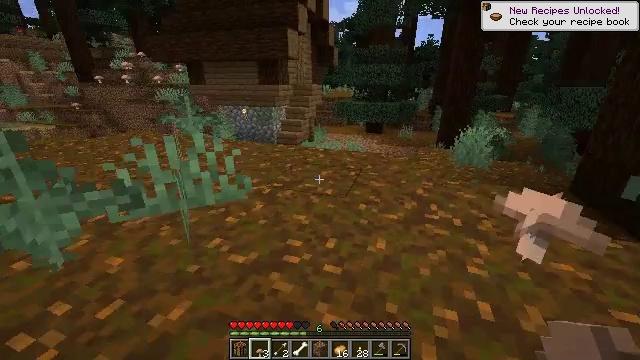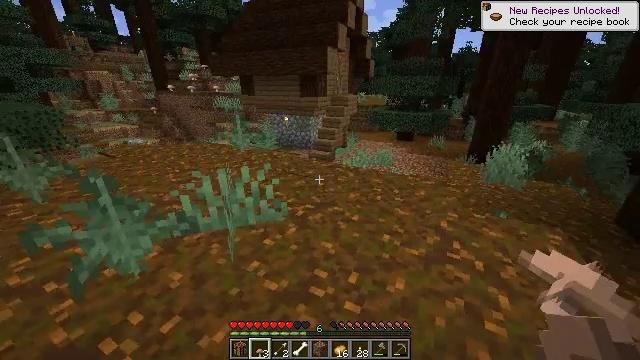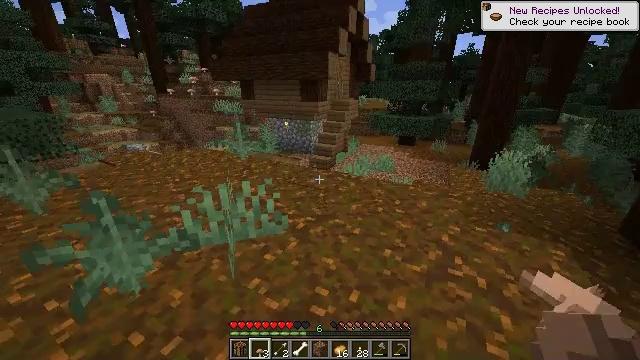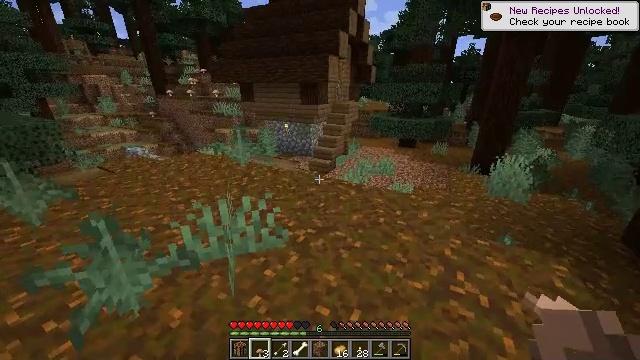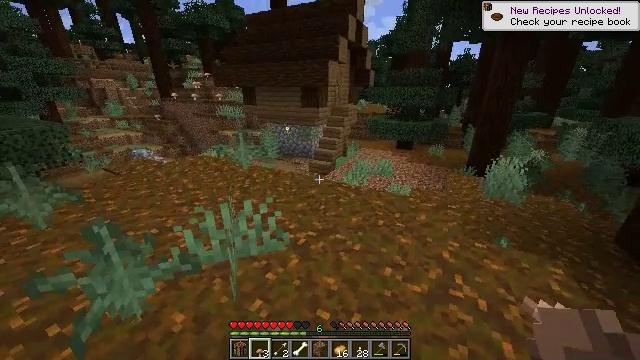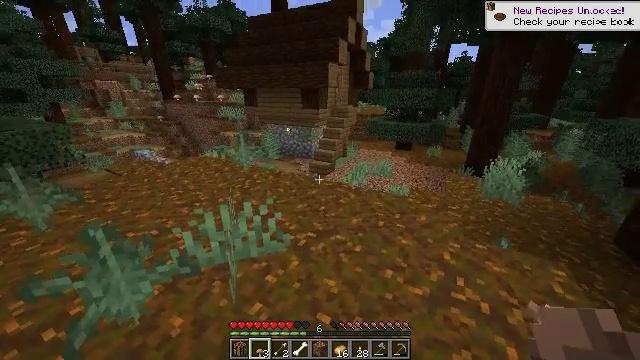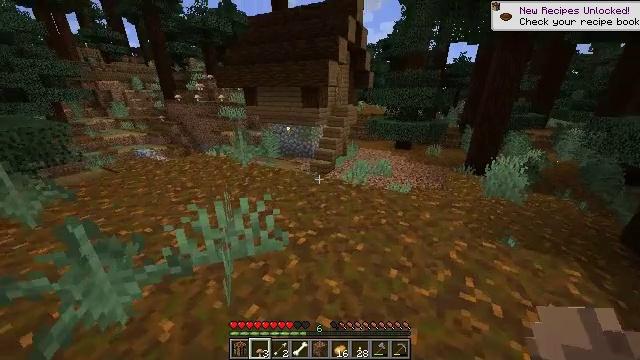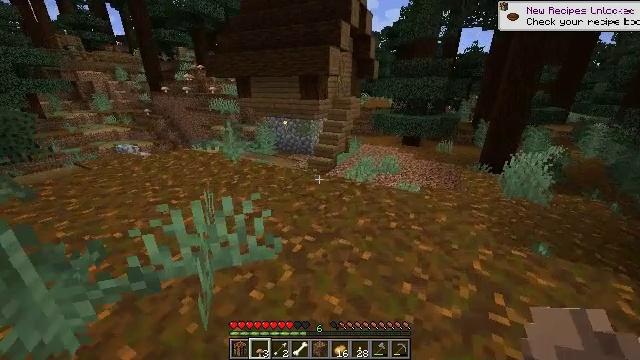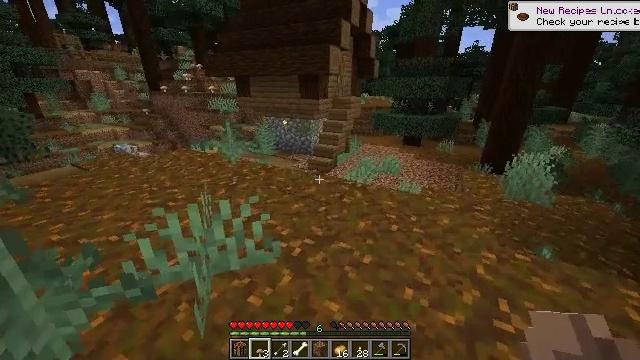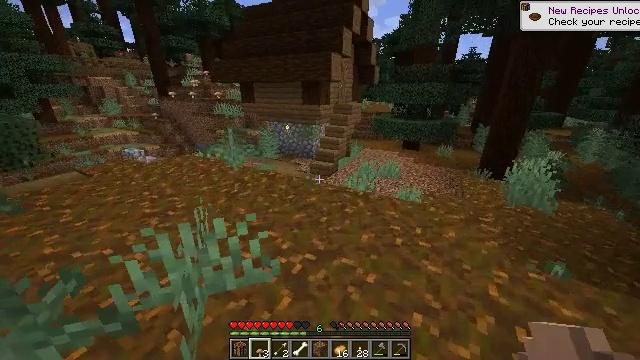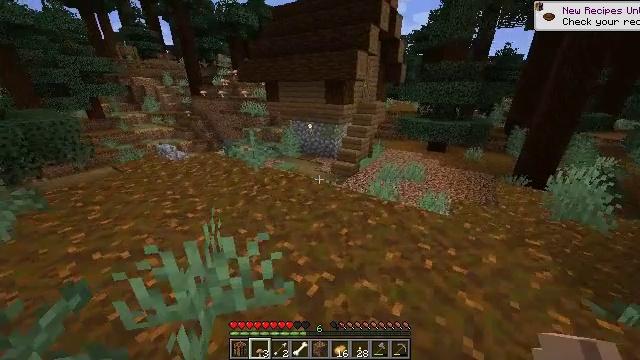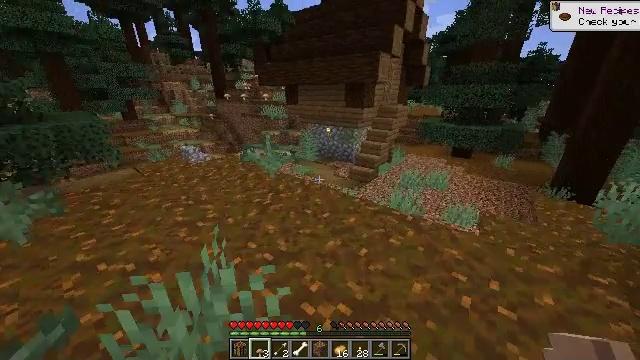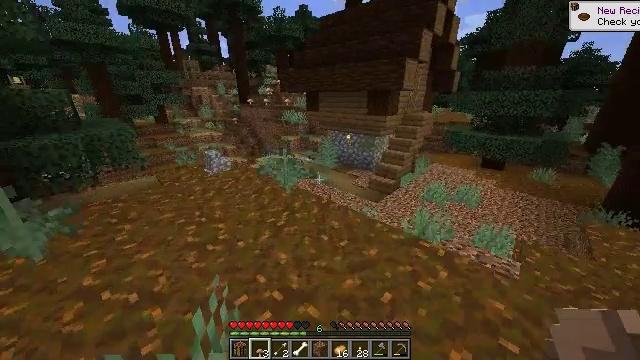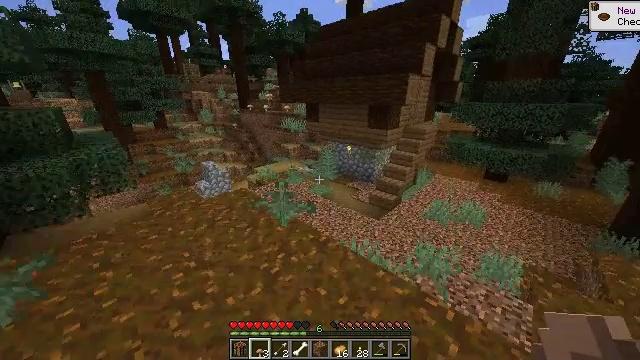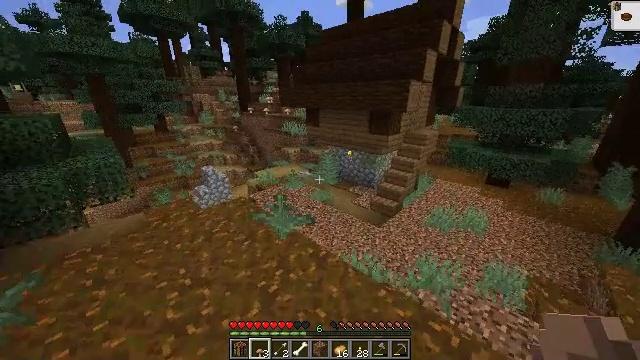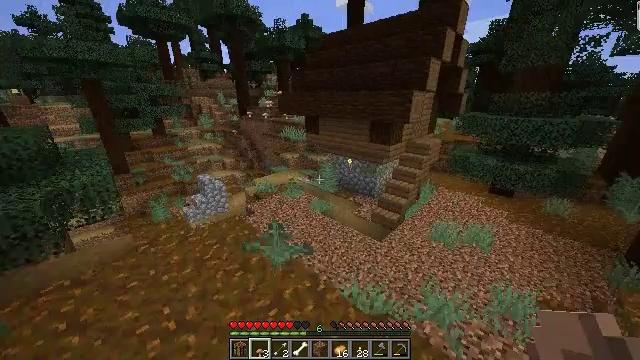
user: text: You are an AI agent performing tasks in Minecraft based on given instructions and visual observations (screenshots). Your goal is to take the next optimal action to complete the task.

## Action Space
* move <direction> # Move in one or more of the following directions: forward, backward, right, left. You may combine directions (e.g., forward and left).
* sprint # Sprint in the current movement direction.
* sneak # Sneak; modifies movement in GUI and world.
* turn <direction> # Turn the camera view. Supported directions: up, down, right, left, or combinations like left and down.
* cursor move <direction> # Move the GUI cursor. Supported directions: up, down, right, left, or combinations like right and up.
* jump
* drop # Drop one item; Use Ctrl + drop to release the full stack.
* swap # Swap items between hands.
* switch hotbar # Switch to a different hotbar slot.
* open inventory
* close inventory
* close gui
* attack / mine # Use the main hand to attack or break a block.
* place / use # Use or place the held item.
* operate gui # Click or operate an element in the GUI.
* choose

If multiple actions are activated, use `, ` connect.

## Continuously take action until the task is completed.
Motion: motion action
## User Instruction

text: Break the red mushroom to collect it.
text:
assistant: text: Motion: move forward, sprint, turn left and down, jump
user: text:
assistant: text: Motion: move forward, sprint, jump
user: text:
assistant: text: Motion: move forward, sprint
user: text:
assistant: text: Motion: move forward, sprint
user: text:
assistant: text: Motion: move forward, sprint
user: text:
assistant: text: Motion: move forward, sprint
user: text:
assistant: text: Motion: move forward, sprint
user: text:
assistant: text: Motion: move forward, sprint
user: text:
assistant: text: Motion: move forward, sprint
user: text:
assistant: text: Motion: move forward, sprint, turn left
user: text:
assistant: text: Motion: move forward, sprint, turn left
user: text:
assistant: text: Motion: move forward, sprint, turn left, jump
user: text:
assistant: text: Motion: move forward, sprint, jump
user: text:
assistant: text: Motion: move forward, sprint, jump
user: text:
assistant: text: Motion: move forward, sprint, jump
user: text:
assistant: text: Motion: move forward, sprint, jump
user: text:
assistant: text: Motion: move forward, sprint, jump
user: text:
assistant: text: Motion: move forward, sprint, jump
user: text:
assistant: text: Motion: move forward, sprint
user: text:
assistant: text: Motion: move forward, sprint
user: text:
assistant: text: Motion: move forward, sprint
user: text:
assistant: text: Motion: move forward, sprint
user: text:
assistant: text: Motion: move forward
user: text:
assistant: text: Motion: move forward
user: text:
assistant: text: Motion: move forward
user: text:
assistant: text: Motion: move forward and move right
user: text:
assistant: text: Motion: move forward and move right
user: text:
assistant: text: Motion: move forward and move right
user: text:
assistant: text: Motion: move forward and move right
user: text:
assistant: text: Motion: move forward and move right